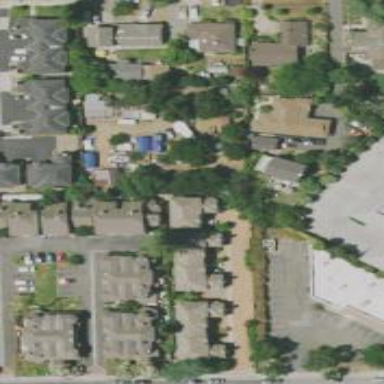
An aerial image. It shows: Living street.